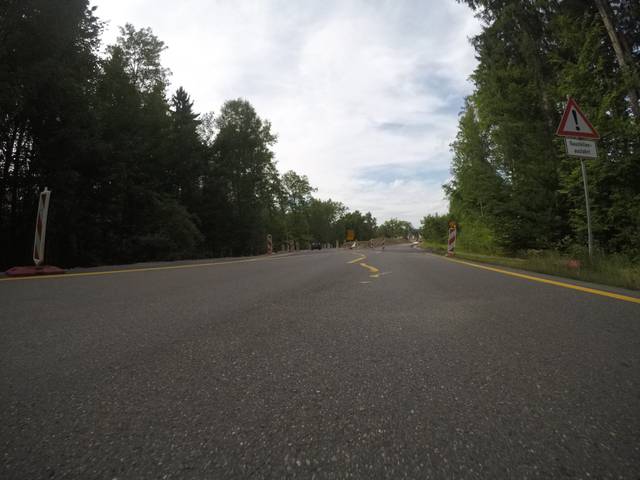
Region: Germany
Coordinates: 48.81, 8.909